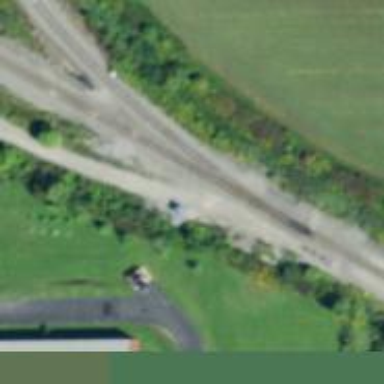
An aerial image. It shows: Site related to railway infrastructure.